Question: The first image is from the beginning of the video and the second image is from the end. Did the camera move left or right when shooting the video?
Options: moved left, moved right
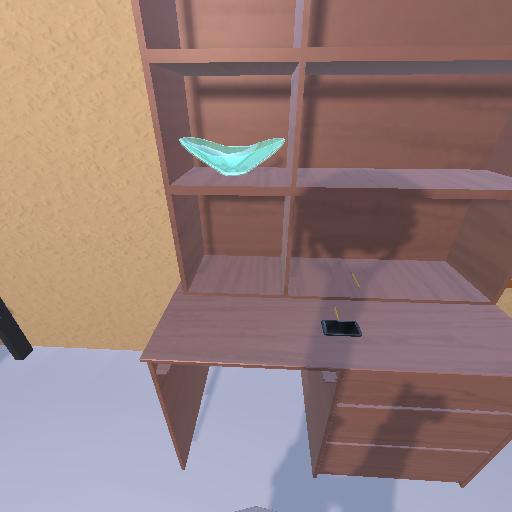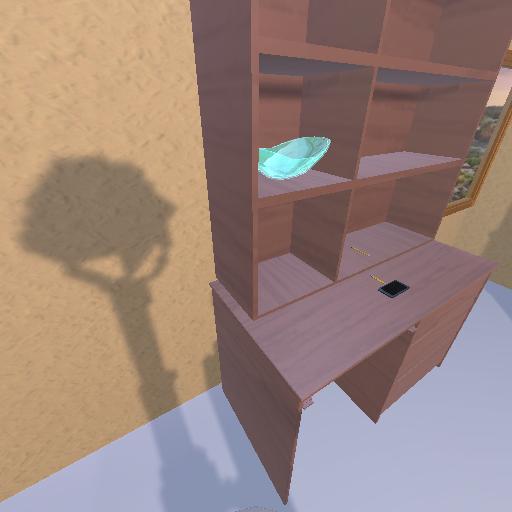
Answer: moved left